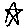
Label: star